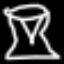
Label: hourglass